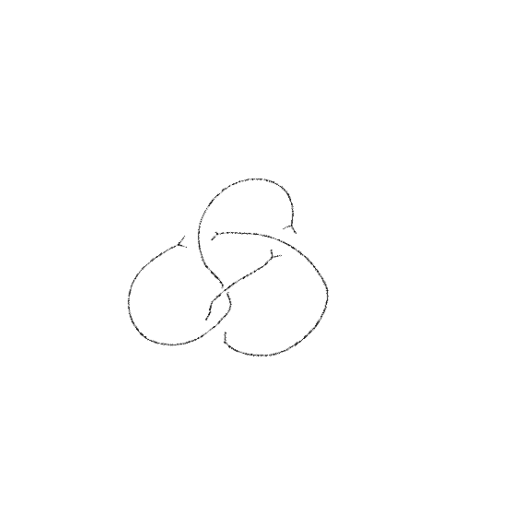
Crossing number: 4